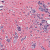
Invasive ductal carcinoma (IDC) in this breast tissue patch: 0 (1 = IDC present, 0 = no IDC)